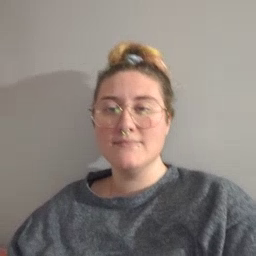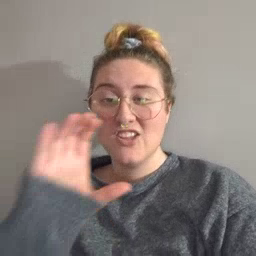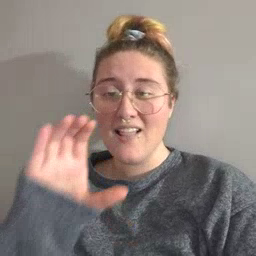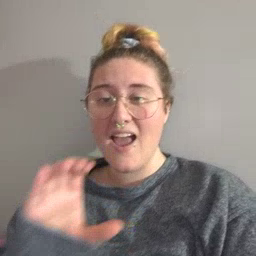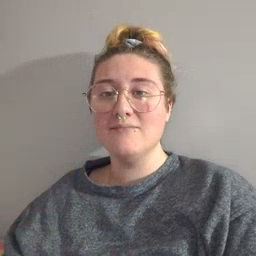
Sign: chocolate